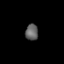
Tissue: prostate
Cell type: T cells
Senescence score: 0.3469
Nuclear area (px): 200
Mean DAPI intensity: 98.105